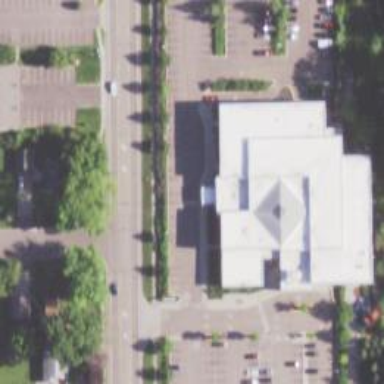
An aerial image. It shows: Building that serves as library.